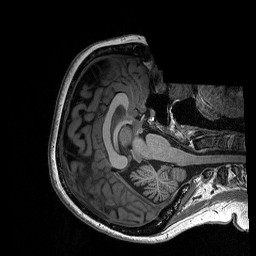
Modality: T1w
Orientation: axial
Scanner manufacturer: siemens
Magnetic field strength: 3 T